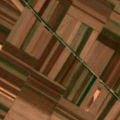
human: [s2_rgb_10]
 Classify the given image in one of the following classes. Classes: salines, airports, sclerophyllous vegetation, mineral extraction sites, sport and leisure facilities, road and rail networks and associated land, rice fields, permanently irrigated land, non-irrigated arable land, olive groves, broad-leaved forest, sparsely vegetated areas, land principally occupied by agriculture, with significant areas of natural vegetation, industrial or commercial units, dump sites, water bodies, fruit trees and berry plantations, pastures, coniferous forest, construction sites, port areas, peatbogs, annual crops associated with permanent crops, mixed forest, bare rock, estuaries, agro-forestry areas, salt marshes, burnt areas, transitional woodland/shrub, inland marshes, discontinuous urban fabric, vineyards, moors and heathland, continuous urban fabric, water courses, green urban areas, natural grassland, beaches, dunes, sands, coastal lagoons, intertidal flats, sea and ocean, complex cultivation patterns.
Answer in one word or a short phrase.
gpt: non-irrigated arable land